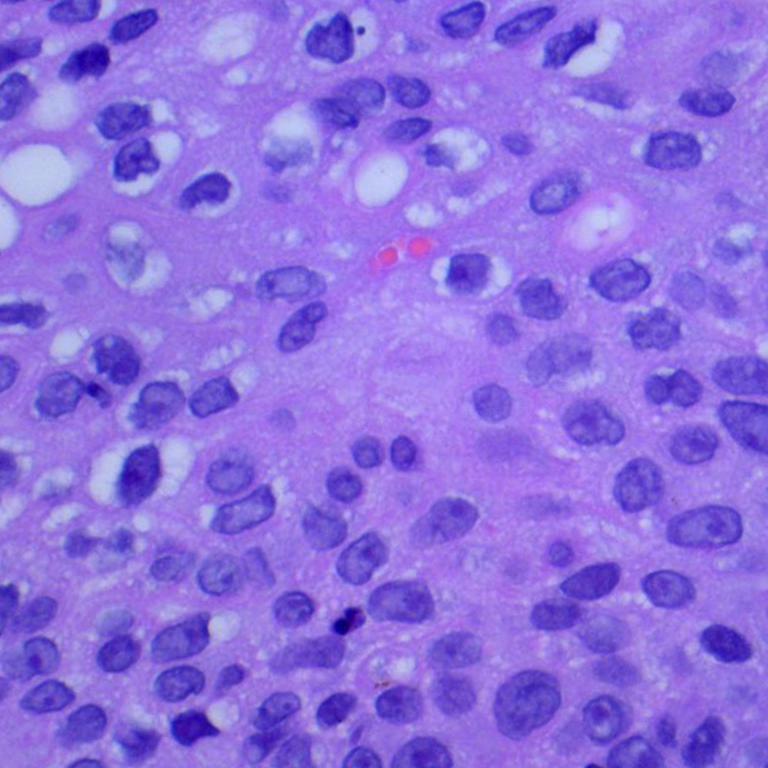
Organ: lung
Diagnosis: squamous carcinomas